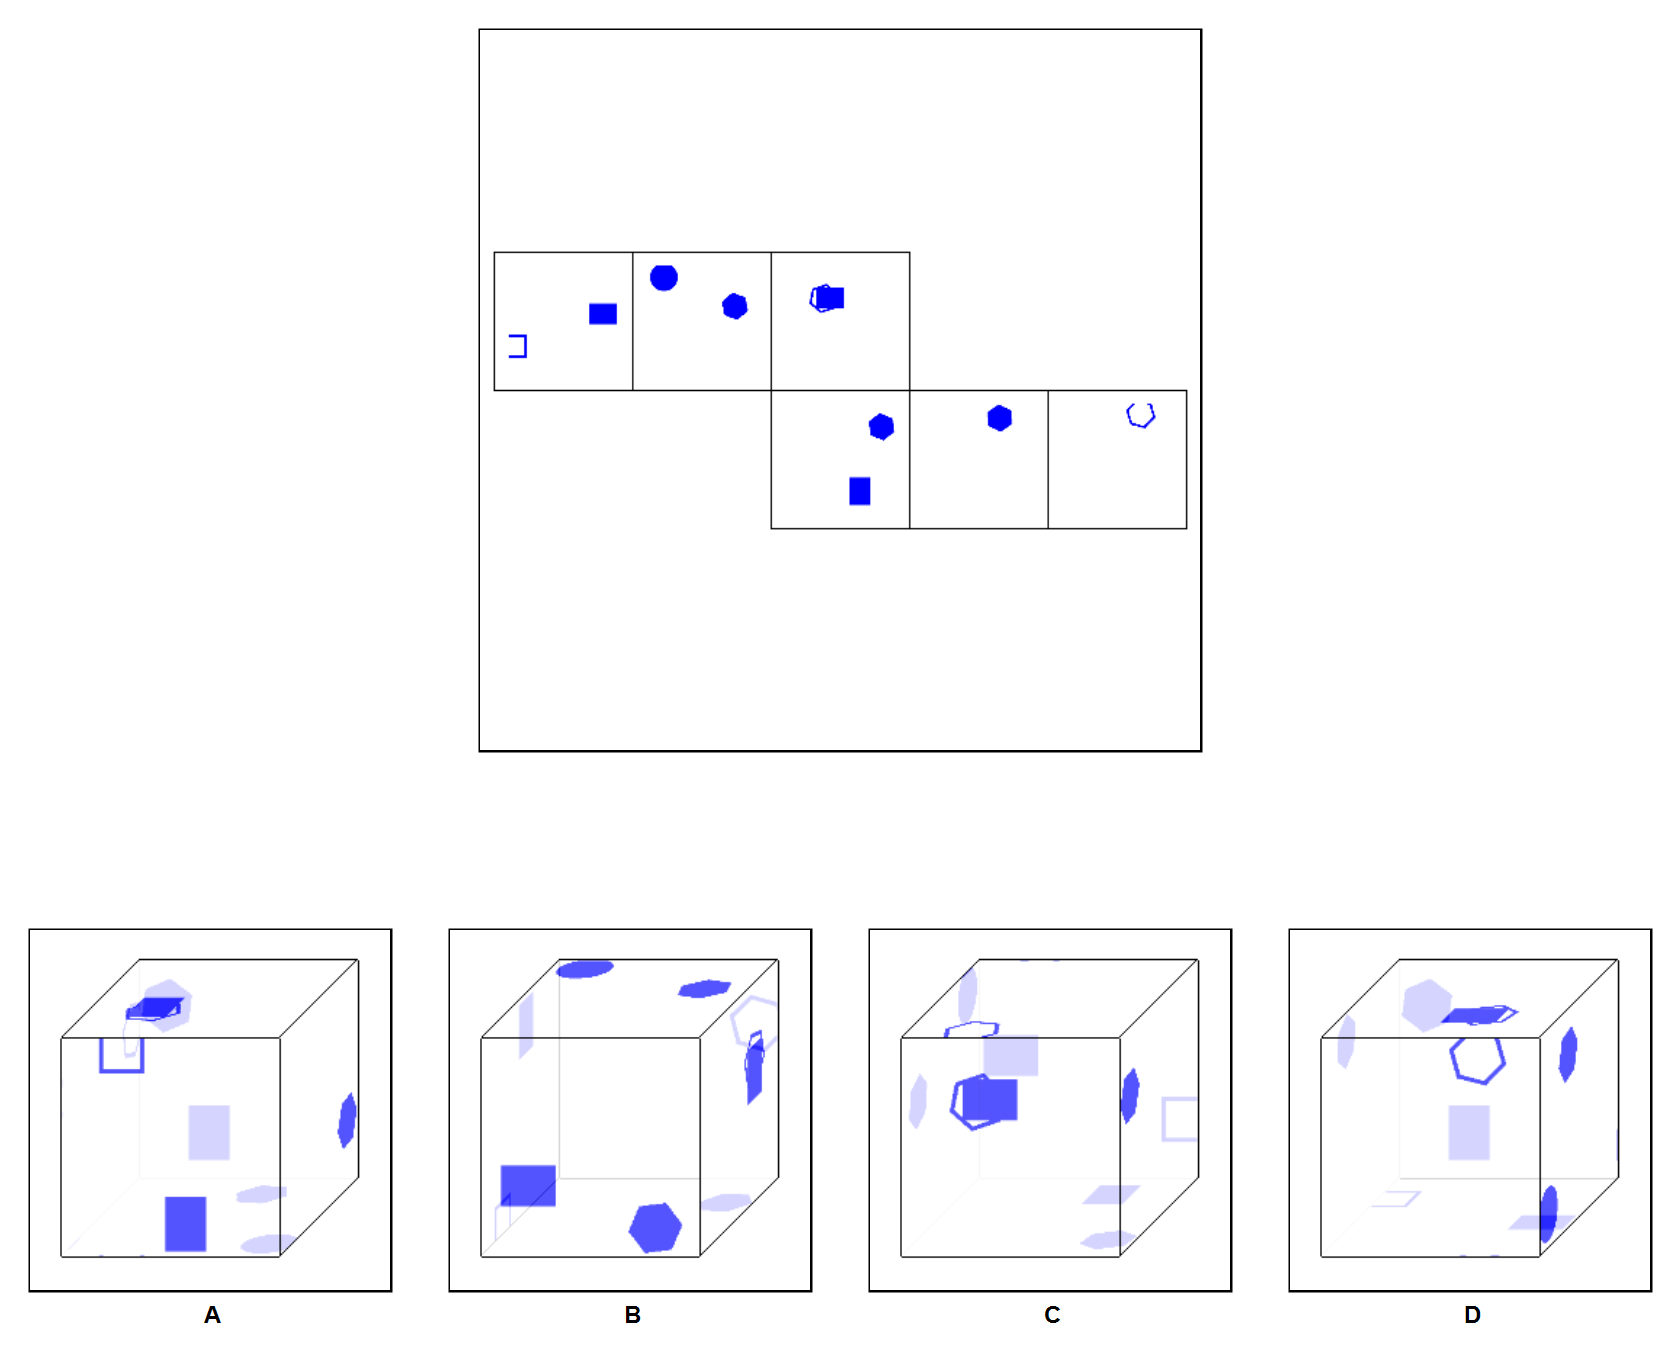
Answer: A